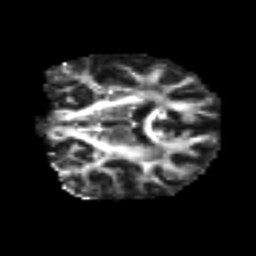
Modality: FA
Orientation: coronal
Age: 53
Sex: male
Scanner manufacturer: siemens
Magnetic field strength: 3 T
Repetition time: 4.999 s
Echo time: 0.07946 s